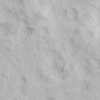
Label: not_dusty